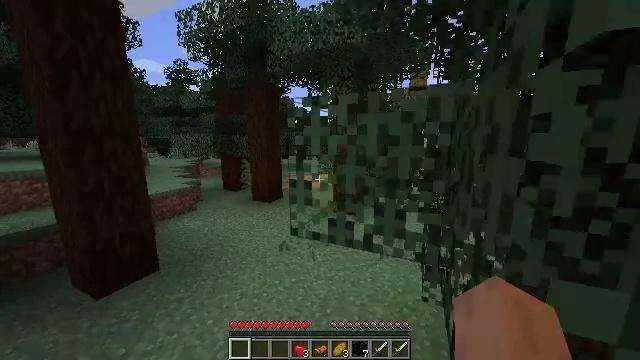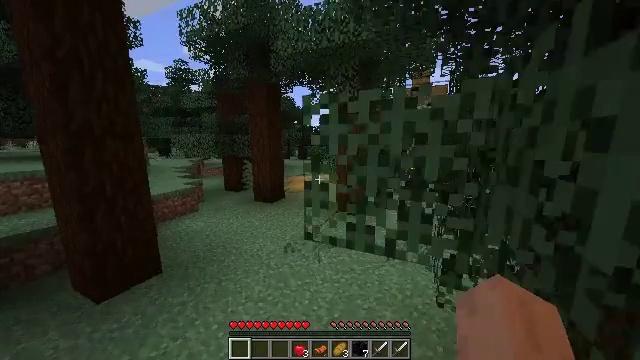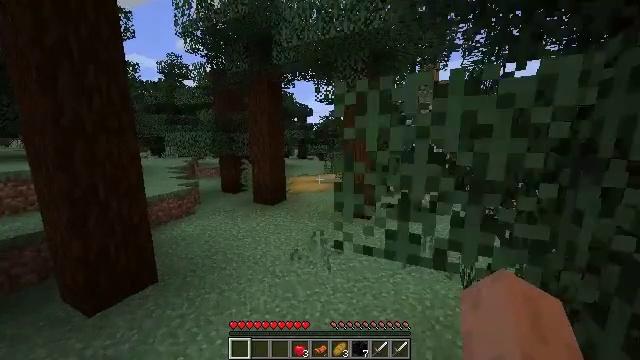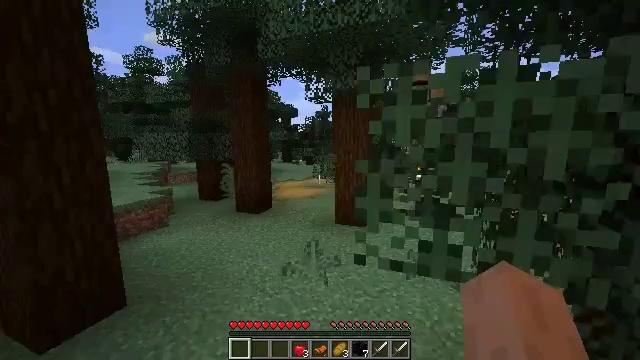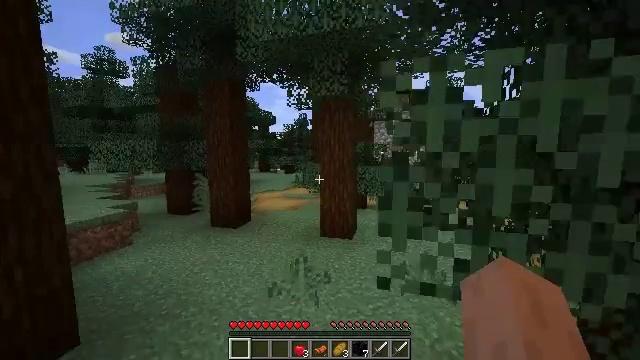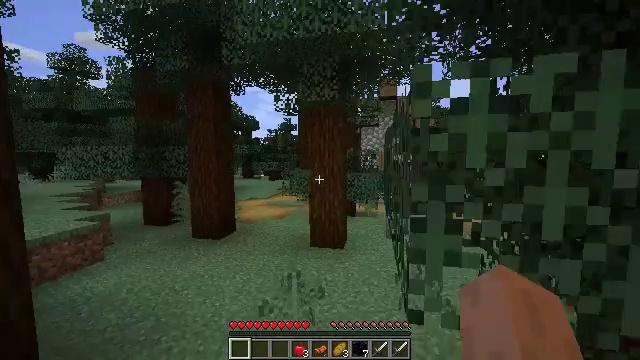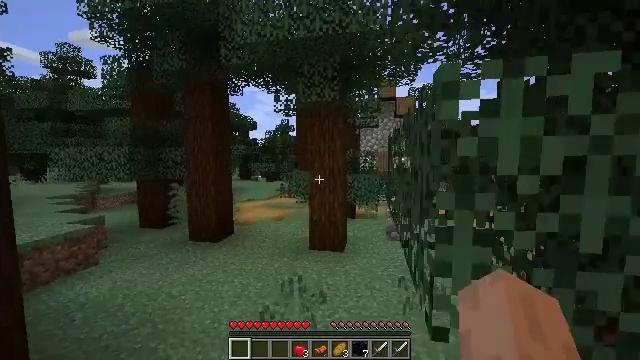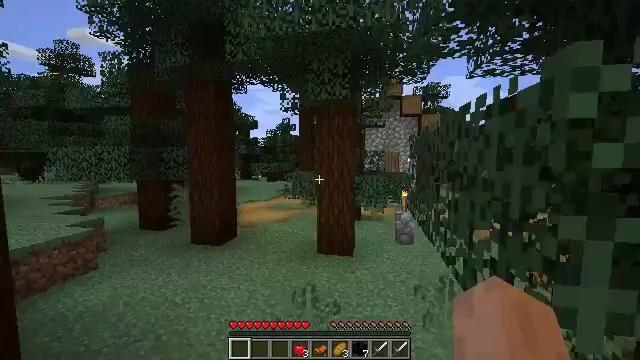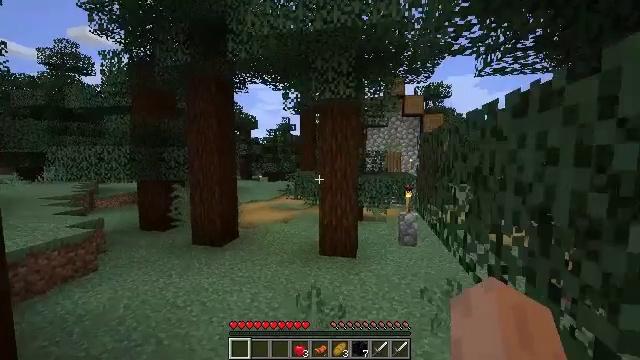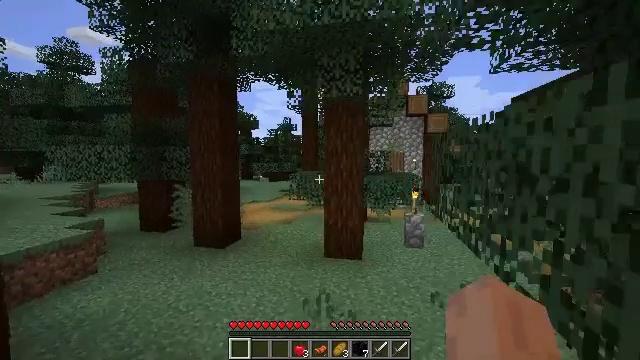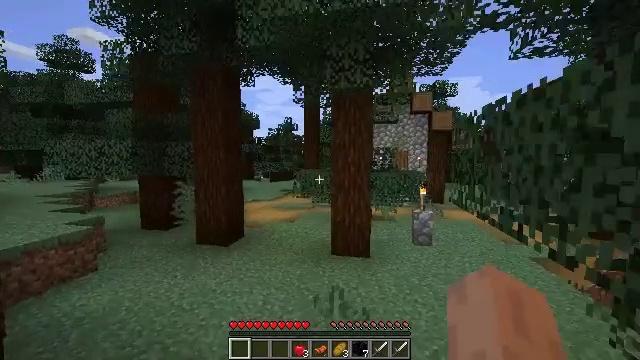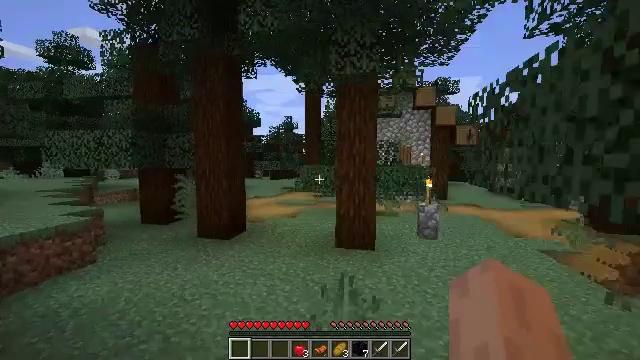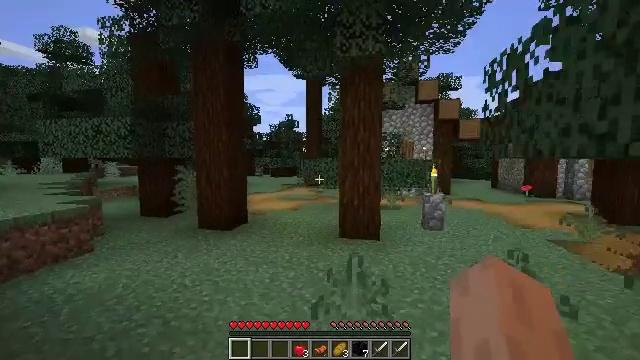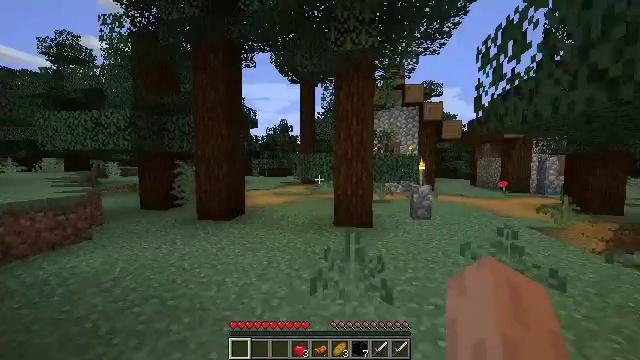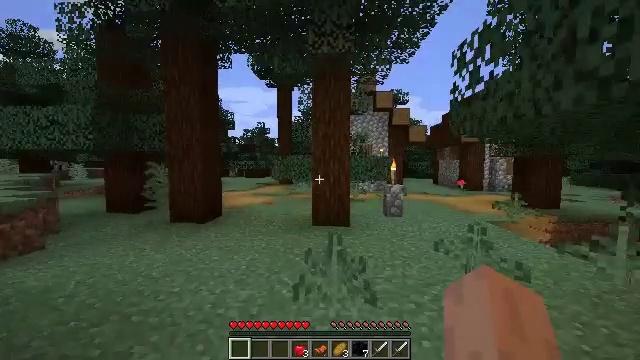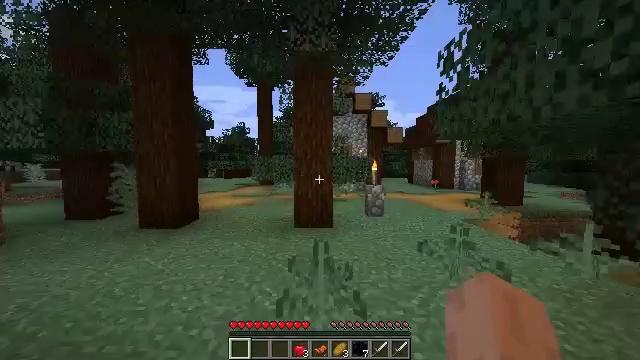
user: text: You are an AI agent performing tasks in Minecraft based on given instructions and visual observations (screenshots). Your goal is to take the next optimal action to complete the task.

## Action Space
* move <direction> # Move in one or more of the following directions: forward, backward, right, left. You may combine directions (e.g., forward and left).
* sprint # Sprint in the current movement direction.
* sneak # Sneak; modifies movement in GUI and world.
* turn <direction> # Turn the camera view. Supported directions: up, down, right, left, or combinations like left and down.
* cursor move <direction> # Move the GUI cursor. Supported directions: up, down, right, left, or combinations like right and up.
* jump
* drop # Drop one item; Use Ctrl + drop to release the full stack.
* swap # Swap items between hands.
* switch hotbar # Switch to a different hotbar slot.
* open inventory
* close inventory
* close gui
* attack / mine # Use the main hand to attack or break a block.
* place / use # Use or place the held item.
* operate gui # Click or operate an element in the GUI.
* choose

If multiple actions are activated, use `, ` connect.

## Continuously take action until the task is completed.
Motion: motion action
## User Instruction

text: Mine the blue bed to pick it up.
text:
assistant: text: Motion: move forward and move left
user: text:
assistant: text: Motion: move forward and move left
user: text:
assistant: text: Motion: move forward and move left, turn right and up
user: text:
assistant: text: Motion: move forward and move left, turn right and up
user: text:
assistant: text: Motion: move forward and move left, turn right and up
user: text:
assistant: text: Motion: move forward and move left
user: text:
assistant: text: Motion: move forward and move left
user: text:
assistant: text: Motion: move forward and move left
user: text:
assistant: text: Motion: move forward and move left
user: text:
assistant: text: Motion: move forward
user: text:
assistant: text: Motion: move forward
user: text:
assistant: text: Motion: move forward, sprint
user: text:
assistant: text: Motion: move forward, sprint, turn right
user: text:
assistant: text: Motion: move forward, sprint, turn right
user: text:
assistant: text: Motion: move forward, sprint, turn right
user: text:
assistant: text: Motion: move forward, sprint
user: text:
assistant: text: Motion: move forward
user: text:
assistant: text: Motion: move forward
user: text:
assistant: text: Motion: move forward, turn right
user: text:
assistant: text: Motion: move forward, turn right
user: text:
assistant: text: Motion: move forward, turn right and down
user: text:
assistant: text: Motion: move forward, turn right
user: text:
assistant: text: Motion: move forward, turn right
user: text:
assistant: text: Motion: move forward, turn right
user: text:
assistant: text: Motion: move forward
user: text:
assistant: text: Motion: move forward
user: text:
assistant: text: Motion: move forward
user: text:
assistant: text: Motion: move forward
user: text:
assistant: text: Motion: move forward
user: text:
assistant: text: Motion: move forward